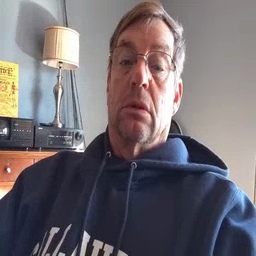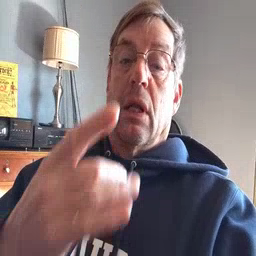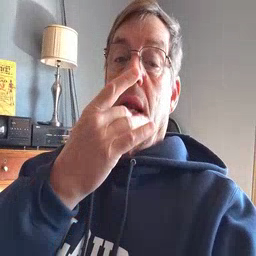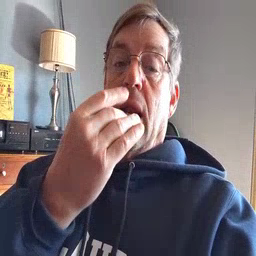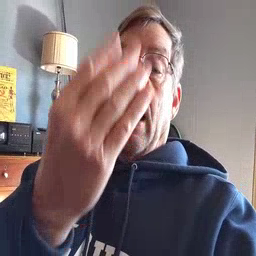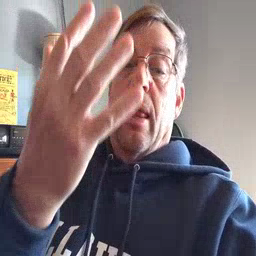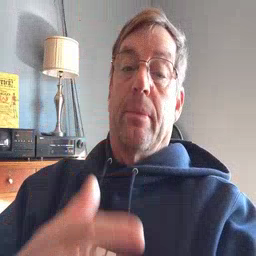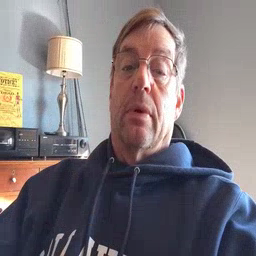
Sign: lamp